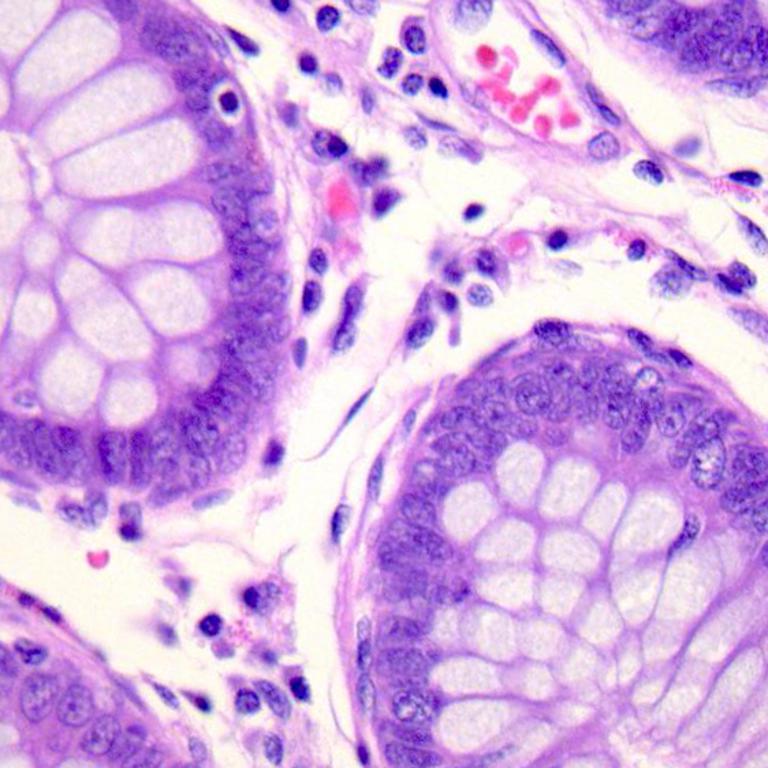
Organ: colon
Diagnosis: benign